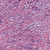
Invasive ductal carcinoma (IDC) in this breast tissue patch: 1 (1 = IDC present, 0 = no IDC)